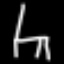
Label: chair